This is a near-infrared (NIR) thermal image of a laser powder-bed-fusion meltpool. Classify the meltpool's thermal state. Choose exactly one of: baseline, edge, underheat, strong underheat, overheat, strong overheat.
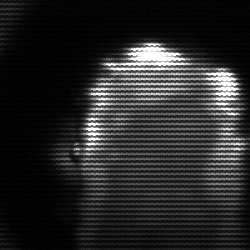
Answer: baseline